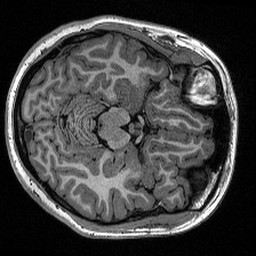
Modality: T1w
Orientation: axial
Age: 21
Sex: female
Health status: healthy
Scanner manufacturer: siemens
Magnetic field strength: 1.5 T
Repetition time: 2.73 s
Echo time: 0.00357 s